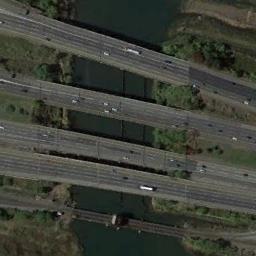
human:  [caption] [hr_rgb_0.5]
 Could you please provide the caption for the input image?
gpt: There are five bridges with many cars over the river .

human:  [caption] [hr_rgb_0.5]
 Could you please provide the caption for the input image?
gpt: Some bridges built on a dark green river and some cars on the bridges .

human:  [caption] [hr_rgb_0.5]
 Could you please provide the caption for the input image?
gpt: Five nearly parallel bridges connect the green fields on both sides of the green river  There are many cars on the bridge .

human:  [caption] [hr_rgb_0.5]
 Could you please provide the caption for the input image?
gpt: The two bridges intersect on the river bank .

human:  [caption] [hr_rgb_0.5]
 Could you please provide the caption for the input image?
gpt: There are many cars on the bridges .